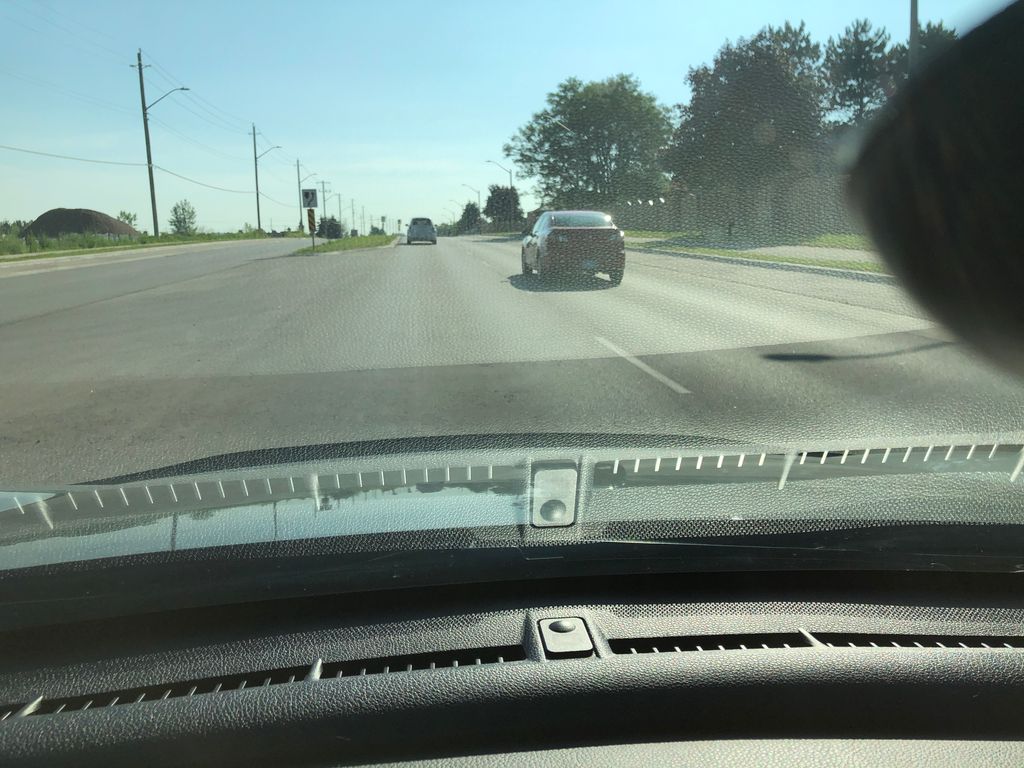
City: kitchener-waterloo